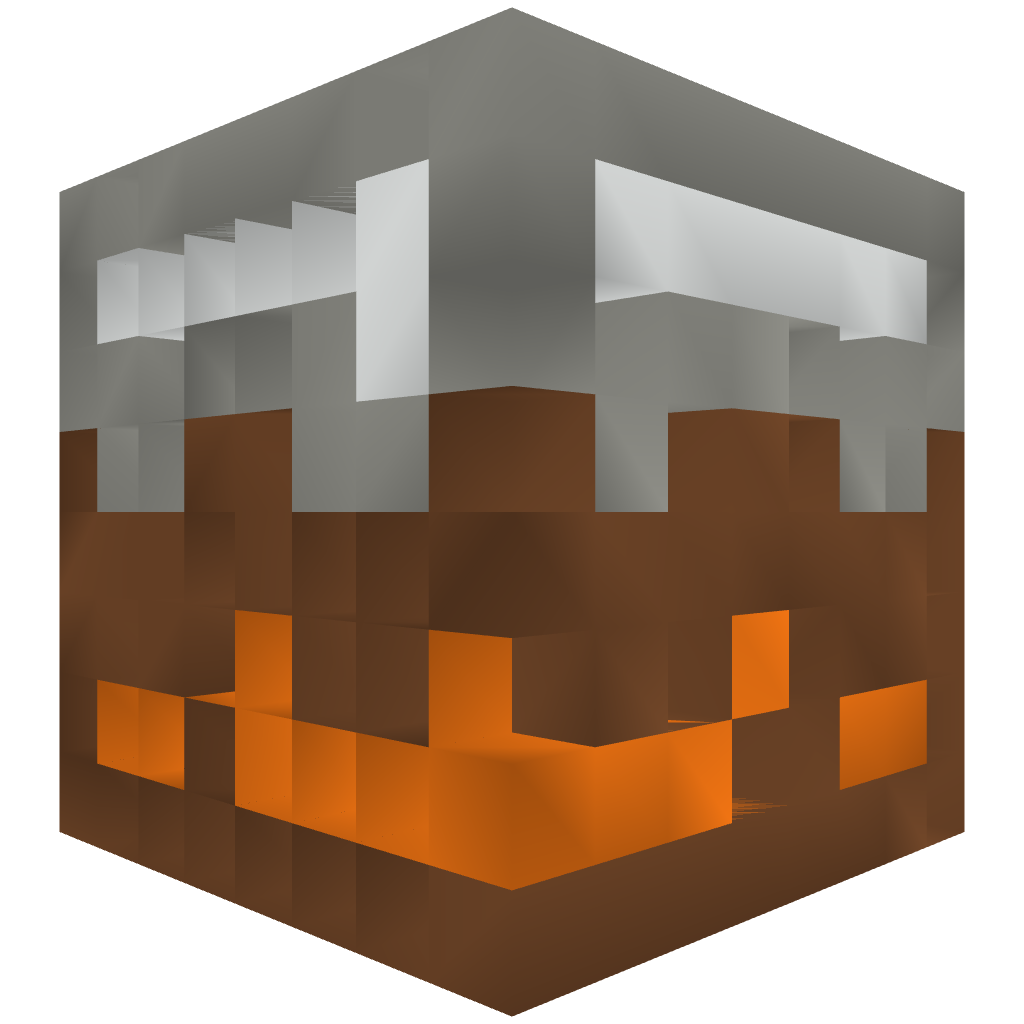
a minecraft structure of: CakeHead